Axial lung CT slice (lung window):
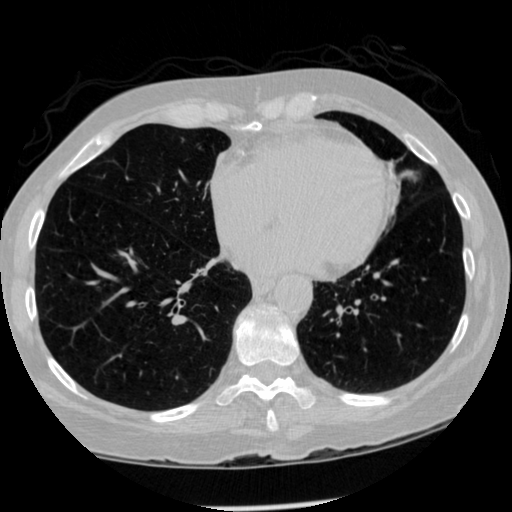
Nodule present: no